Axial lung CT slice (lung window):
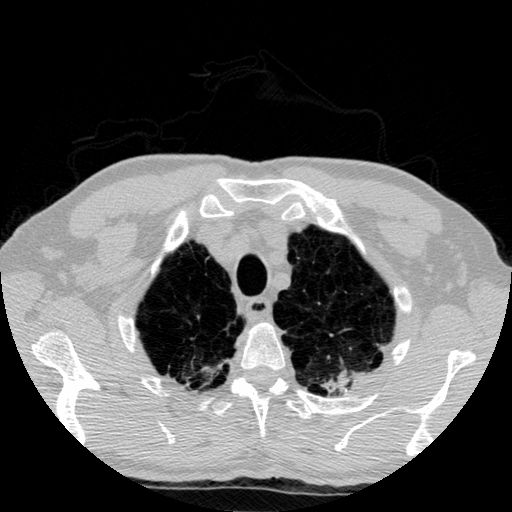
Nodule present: no